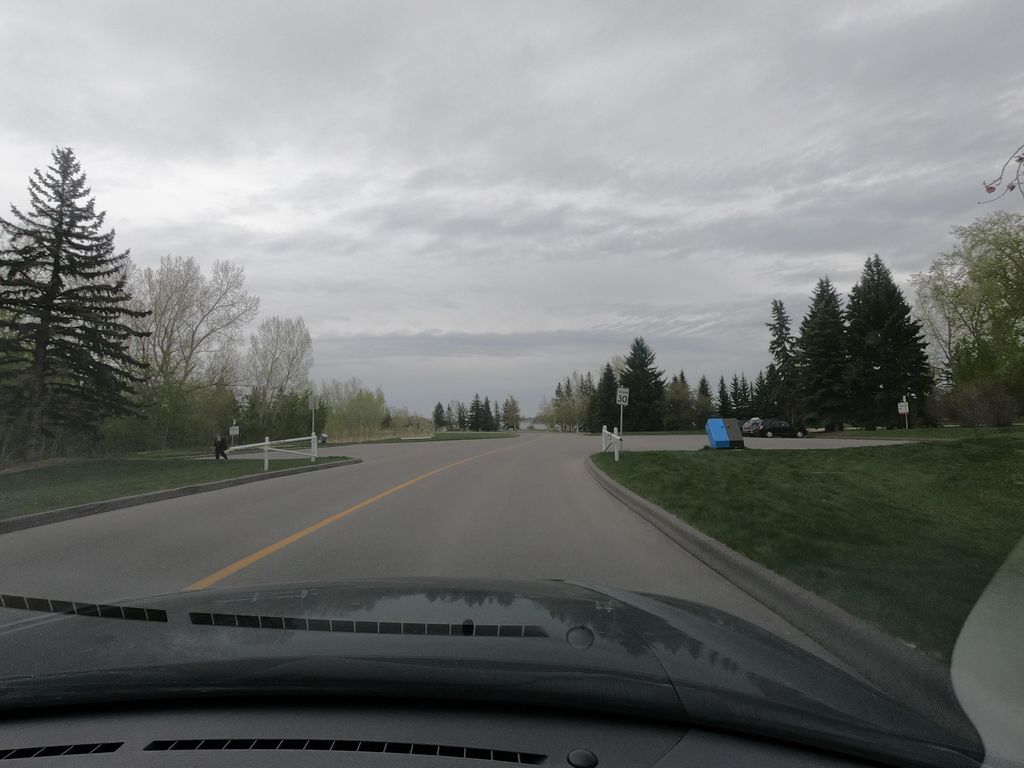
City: calgary